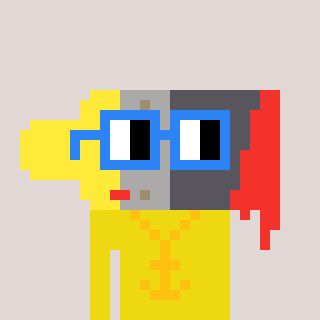
a pixel art character with square blue glasses, a paintbrush-shaped head and a yellow-colored body on a warm background